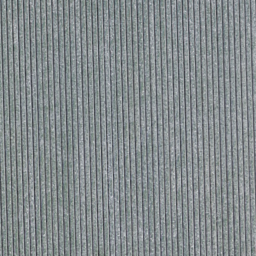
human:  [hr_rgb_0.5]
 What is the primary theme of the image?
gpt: farmland